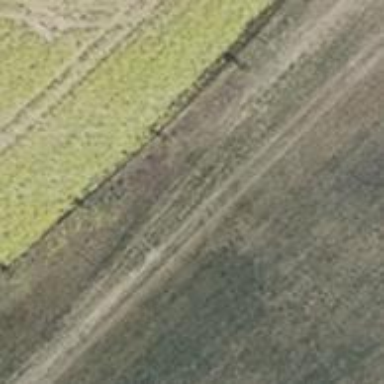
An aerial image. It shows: Dirt track with grade 4 track type.